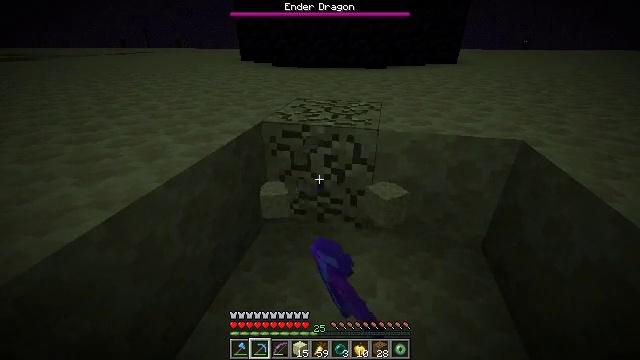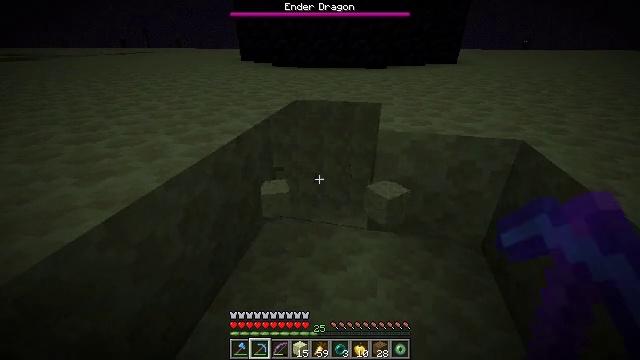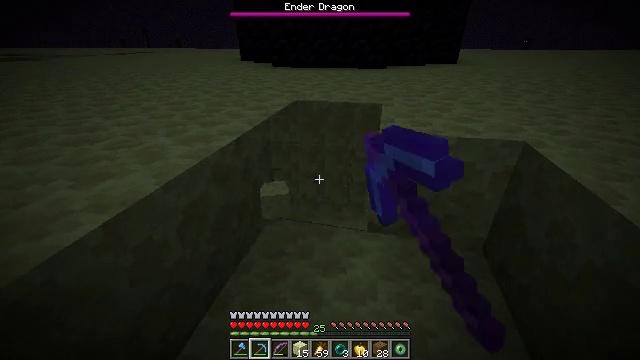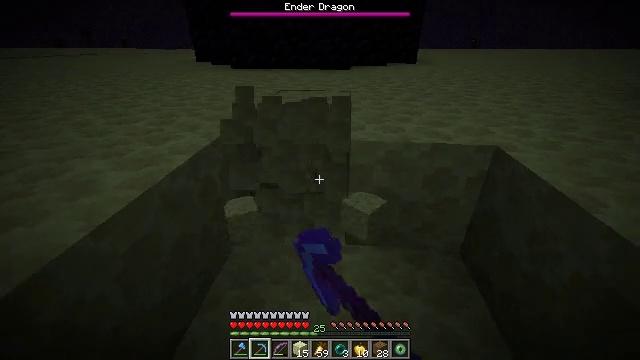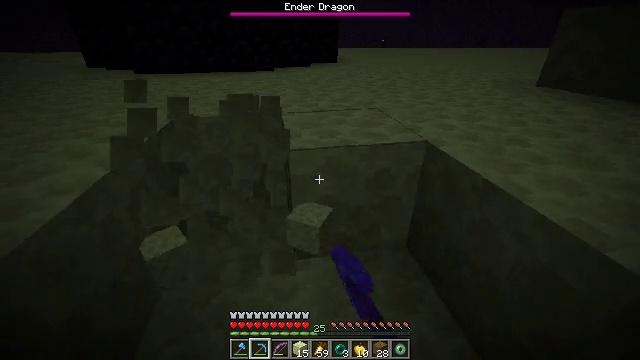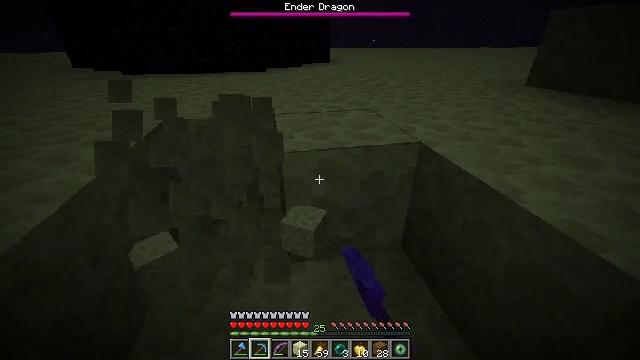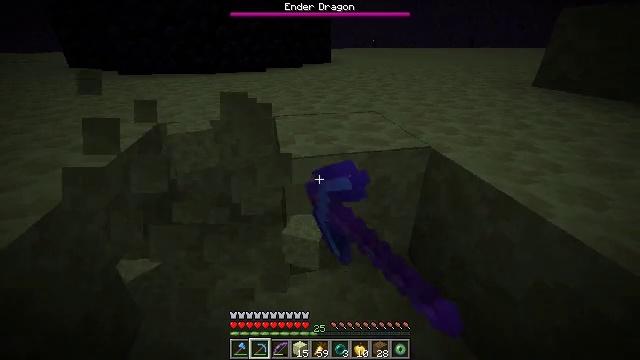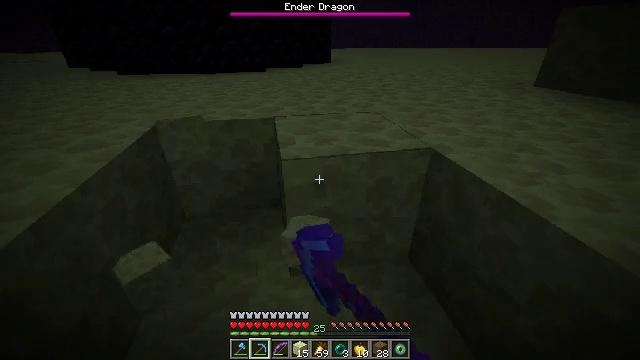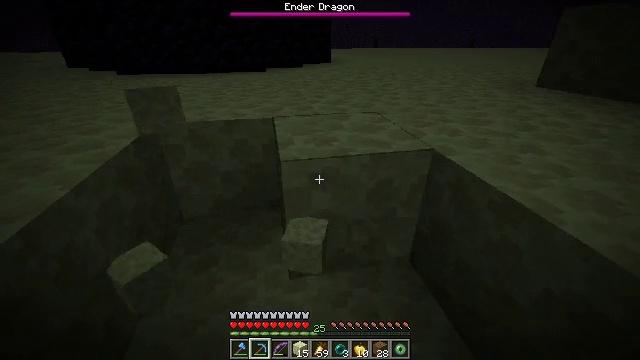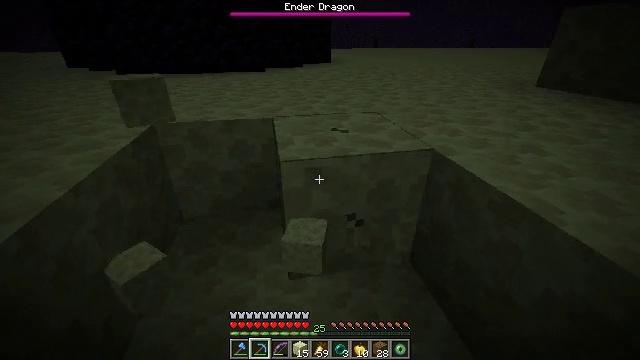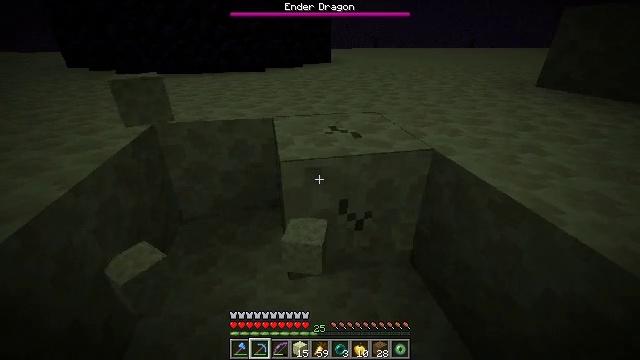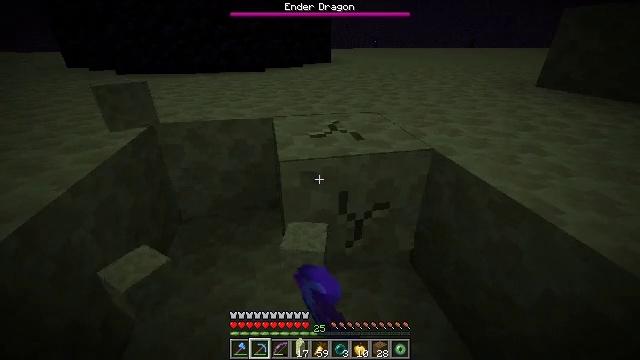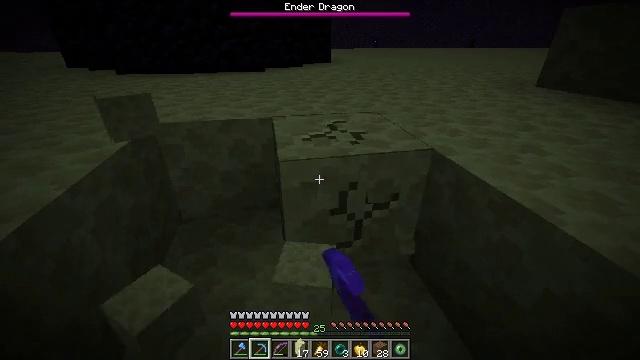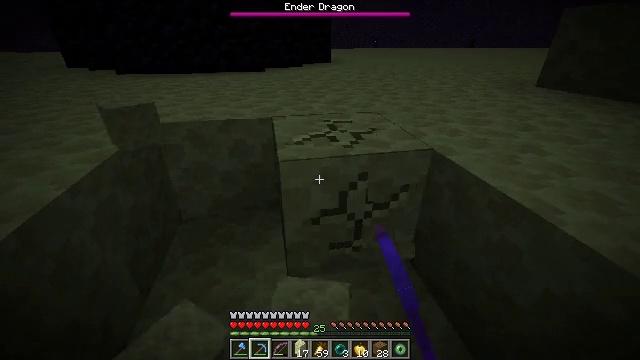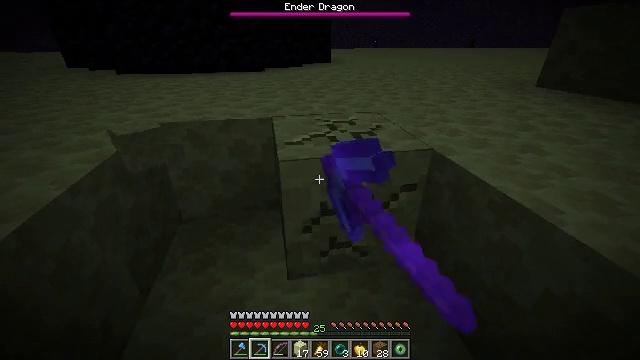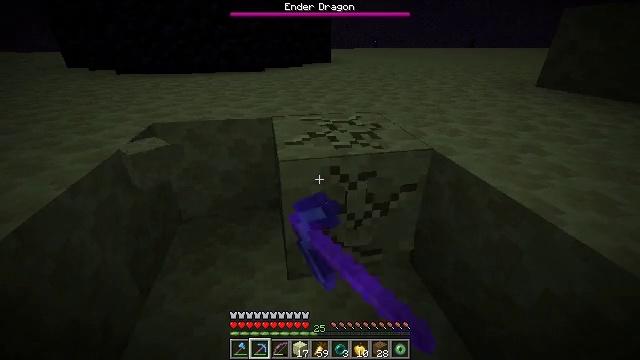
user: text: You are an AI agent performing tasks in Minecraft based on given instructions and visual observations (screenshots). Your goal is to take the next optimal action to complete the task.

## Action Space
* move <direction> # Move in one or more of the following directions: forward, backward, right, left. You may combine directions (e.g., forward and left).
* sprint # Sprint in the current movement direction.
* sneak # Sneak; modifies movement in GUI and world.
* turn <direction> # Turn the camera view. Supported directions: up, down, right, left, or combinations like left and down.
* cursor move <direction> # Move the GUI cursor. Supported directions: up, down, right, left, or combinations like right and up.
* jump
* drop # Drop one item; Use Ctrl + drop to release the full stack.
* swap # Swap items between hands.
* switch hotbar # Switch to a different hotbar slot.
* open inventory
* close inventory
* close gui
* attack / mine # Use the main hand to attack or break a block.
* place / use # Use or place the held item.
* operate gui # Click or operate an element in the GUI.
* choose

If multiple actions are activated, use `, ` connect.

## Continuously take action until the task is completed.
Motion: motion action
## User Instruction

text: Mine the end stone in the End dimension.
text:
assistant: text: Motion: attack / mine
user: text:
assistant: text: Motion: move forward, attack / mine
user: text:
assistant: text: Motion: move forward, turn right, attack / mine
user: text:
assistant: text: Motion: move forward, turn right, attack / mine
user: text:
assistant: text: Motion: turn right, attack / mine
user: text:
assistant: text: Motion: attack / mine
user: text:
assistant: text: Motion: attack / mine
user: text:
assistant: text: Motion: attack / mine
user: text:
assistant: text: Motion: attack / mine
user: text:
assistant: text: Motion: attack / mine
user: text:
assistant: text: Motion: attack / mine
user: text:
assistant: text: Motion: attack / mine
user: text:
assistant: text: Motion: attack / mine
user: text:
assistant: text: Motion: attack / mine
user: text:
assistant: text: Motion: attack / mine
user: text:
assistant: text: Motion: attack / mine
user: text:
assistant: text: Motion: attack / mine
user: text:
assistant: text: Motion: move forward, attack / mine
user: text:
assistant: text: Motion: move forward, attack / mine
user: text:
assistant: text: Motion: move forward, attack / mine
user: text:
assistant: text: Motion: attack / mine
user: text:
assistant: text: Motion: attack / mine
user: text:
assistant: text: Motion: attack / mine
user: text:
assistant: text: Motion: attack / mine
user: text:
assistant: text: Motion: attack / mine
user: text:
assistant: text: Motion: attack / mine
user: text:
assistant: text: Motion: attack / mine
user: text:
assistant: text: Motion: attack / mine
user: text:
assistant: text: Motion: attack / mine
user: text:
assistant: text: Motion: attack / mine